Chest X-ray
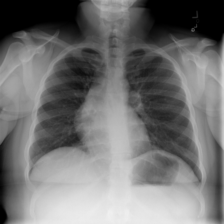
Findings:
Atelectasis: negative
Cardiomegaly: negative
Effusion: negative
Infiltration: negative
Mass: negative
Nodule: negative
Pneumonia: negative
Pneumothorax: negative
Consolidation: negative
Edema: negative
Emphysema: negative
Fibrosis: negative
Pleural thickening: negative
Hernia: negative